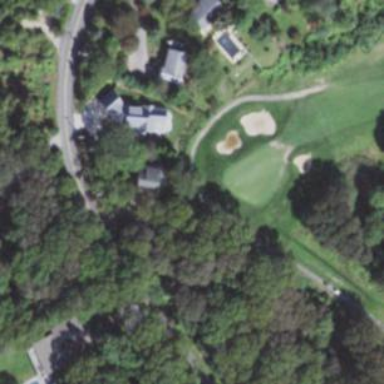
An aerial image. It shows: Pathway for golfing.